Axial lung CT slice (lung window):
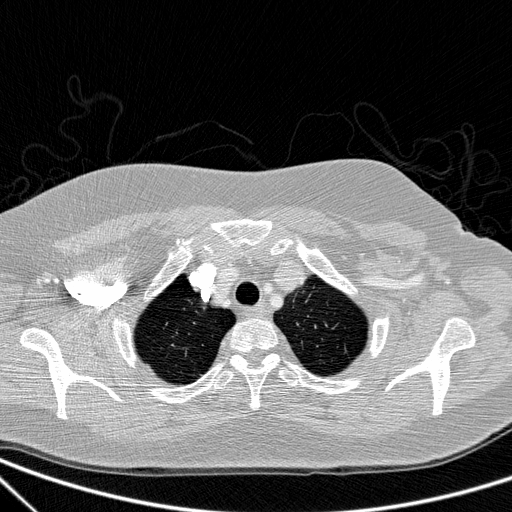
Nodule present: no